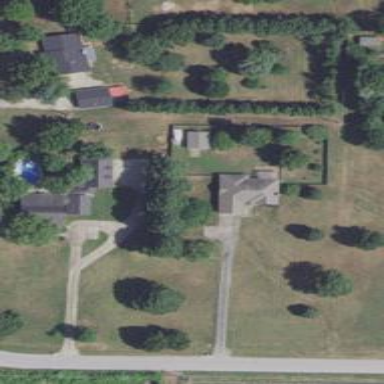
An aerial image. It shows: Detached building.